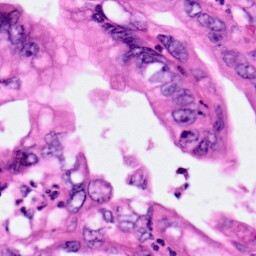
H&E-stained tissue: Pancreatic